Question: I am trying to label the rows on my grid using 'label_bquote'.
Here is what I have so far:'labeller = label_bquote(rows=mu=="1x10"^.(levels(Mut_Rate))'
The levels of Mut_Rate are: 'levels(all_summ$Mut_Rate)<-c("-4","-5","-6","-7","-8")'
When I run the labeller I get the following labels for my rows:
[]
Why is this? I would like the labels to be mu=1x10^-4,-5,-6,etc.
I am all for another way to do this but I have this working for other plots and I don't know why this isn't working.
Using the 'mpg' data set I can recreate the issue (somewhat).
'''
p <- ggplot(mpg, aes(displ, cty)) + geom_point()
levels(mpg$drv)<-c("4","f","r",)
p + facet_grid(drv ~ cyl,labeller = label_bquote(rows=mu=="1x10" ^ .(levels(drv))))
'''
Results in: <URL>
Where am I going wrong?
Edit: Here is 'dput' for a subset of my data:
'''
structure(list(Mut_Rate = structure(c(1L, 1L, 1L, 1L, 1L, 1L,
1L, 1L, 1L, 1L, 1L, 1L, 2L, 2L, 2L, 2L, 2L, 2L, 2L, 2L, 2L, 2L,
2L, 2L, 2L, 3L, 3L, 3L, 3L, 3L, 3L, 3L, 3L, 3L, 3L, 3L, 3L, 4L,
4L, 4L, 4L, 4L, 4L, 4L, 4L, 4L, 4L, 4L, 4L, 5L, 5L, 5L, 5L, 5L,
5L, 5L, 5L, 5L, 5L, 5L, 5L, 5L, 1L, 1L, 1L, 1L, 1L, 1L, 1L, 1L,
1L, 2L, 2L, 2L, 2L, 2L, 2L, 2L, 2L, 2L, 2L, 3L, 3L, 3L, 3L, 3L,
3L, 3L, 3L, 3L, 3L, 4L, 4L, 4L, 4L, 4L, 4L, 4L, 4L, 4L, 4L, 5L,
5L, 5L, 5L, 5L, 5L, 5L, 5L, 5L, 5L), .Label = c("1e-08", "1e-07",
"1e-06", "1e-05", "1e-04"), class = "factor"), colors_here = structure(c(1L,
1L, 1L, 2L, 2L, 3L, 3L, 4L, 4L, 4L, 5L, 5L, 1L, 1L, 1L, 2L, 2L,
3L, 3L, 3L, 4L, 4L, 5L, 5L, 5L, 1L, 1L, 2L, 2L, 2L, 3L, 3L, 4L,
4L, 5L, 5L, 5L, 1L, 1L, 2L, 2L, 2L, 3L, 3L, 4L, 4L, 4L, 5L, 5L,
1L, 1L, 1L, 2L, 2L, 3L, 3L, 3L, 4L, 4L, 5L, 5L, 5L, 2L, 2L, 3L,
3L, 4L, 4L, 4L, 5L, 5L, 2L, 2L, 2L, 3L, 3L, 4L, 4L, 4L, 5L, 5L,
2L, 2L, 2L, 3L, 3L, 4L, 4L, 4L, 5L, 5L, 2L, 2L, 2L, 3L, 3L, 4L,
4L, 4L, 5L, 5L, 2L, 2L, 2L, 3L, 3L, 4L, 4L, 4L, 5L, 5L), .Label = c("100",
"500", "1000", "5000", "10000"), class = "factor"), x_values = c(1,
100, 2600, 28, 1450, 29, 1500, 6, 350, 2850, 33, 1700, 10, 550,
3050, 37, 1900, 14, 750, 6100, 41, 2100, 18, 950, 10100, 45,
2300, 22, 1150, 14100, 49, 2500, 26, 1350, 3, 200, 2700, 30,
1550, 7, 400, 2900, 34, 1750, 11, 600, 3100, 38, 1950, 15, 800,
7100, 42, 2150, 19, 1000, 11100, 46, 2350, 23, 1200, 15100, 49,
2500, 25, 1300, 1, 100, 2600, 27, 1400, 3, 200, 2700, 29, 1500,
5, 300, 2800, 31, 1600, 7, 400, 2900, 33, 1700, 9, 500, 3000,
35, 1800, 11, 600, 3100, 37, 1900, 13, 700, 5100, 39, 2000, 15,
800, 7100, 41, 2100, 17, 900, 9100, 43, 2200), y_values = c(0,
1.518e-06, 3.001e-06, 1.32e-07, 8.16e-06, 4.87e-07, 5.771e-06,
0, 3.086e-06, 2.5878e-05, 2.31e-07, 1.3455e-05, 0, 7.96875e-05,
3.09375e-06, 0, 9.746875e-05, 0, <PHONE>, <PHONE>,
6.1875e-06, <PHONE>, 0, 0.000115, <PHONE>, 6.68125e-05,
7.14375e-05, 1.2375e-05, <PHONE>, <PHONE>, 3.94375e-05,
<PHONE>, 1.95625e-05, <PHONE>, 0, <PHONE>, 0.002583875,
<PHONE>, <PHONE>, 4.303125e-05, 0.003006375, <PHONE>,
<PHONE>, <PHONE>, 6.05e-05, <PHONE>, 0.025672,
<PHONE>, <PHONE>, <PHONE>, <PHONE>, 0.016886125,
<PHONE>, <PHONE>, <PHONE>, <PHONE>, <PHONE>,
<PHONE>, <PHONE>, <PHONE>, <PHONE>, <PHONE>,
1.111e-06, 7.506e-06, 3.307e-06, 1.8439e-05, 1.72e-06, 2.63e-06,
2.733e-05, 2.97e-07, 1.1348e-05, 1.621e-05, 4.4035e-05, 0.000104525,
1.084e-05, <PHONE>, 3.2165e-05, 6.376e-05, 0.000254345, 2.3765e-05,
0.<PHONE>, 0.000294945, 0.000551865, 0.001035845, 0.000170355,
0.001156965, 0.<PHONE>, 0.000689675, 0.002610485, 0.<PHONE>,
0.002045535, <PHONE>, <PHONE>, 0.<PHONE>, <PHONE>, 0.<PHONE>,
0.<PHONE>, 0.<PHONE>, 0.<PHONE>, 0.<PHONE>, <PHONE>, 0.020169,
<PHONE>, <PHONE>, <PHONE>, <PHONE>, 0.<PHONE>, 0.<PHONE>,
0.32251755, 0.<PHONE>, 0.<PHONE>), columns_here = c(2, 2, 2,
2, 2, 2, 2, 2, 2, 2, 2, 2, 2, 2, 2, 2, 2, 2, 2, 2, 2, 2, 2, 2,
2, 2, 2, 2, 2, 2, 2, 2, 2, 2, 2, 2, 2, 2, 2, 2, 2, 2, 2, 2, 2,
2, 2, 2, 2, 2, 2, 2, 2, 2, 2, 2, 2, 2, 2, 2, 2, 2, 100, 100,
100, 100, 100, 100, 100, 100, 100, 100, 100, 100, 100, 100, 100,
100, 100, 100, 100, 100, 100, 100, 100, 100, 100, 100, 100, 100,
100, 100, 100, 100, 100, 100, 100, 100, 100, 100, 100, 100, 100,
100, 100, 100, 100, 100, 100, 100, 100)), .Names = c("Mut_Rate",
"colors_here", "x_values", "y_values", "columns_here"), row.names = c(1L,
51L, 101L, 151L, 201L, 251L, 301L, 351L, 401L, 451L, 501L, 551L,
601L, 651L, 701L, 751L, 801L, 851L, 901L, 951L, 1001L, 1051L,
1101L, 1151L, 1201L, 1251L, 1301L, 1351L, 1401L, 1451L, 1501L,
1551L, 1601L, 1651L, 1701L, 1751L, 1801L, 1851L, 1901L, 1951L,
2001L, 2051L, 2101L, 2151L, 2201L, 2251L, 2301L, 2351L, 2401L,
2451L, 2501L, 2551L, 2601L, 2651L, 2701L, 2751L, 2801L, 2851L,
2901L, 2951L, 3001L, 3051L, 3101L, 3151L, 3201L, 3251L, 3301L,
3351L, 3401L, 3451L, 3501L, 3551L, 3601L, 3651L, 3701L, 3751L,
3801L, 3851L, 3901L, 3951L, 4001L, 4051L, 4101L, 4151L, 4201L,
4251L, 4301L, 4351L, 4401L, 4451L, 4501L, 4551L, 4601L, 4651L,
4701L, 4751L, 4801L, 4851L, 4901L, 4951L, 5001L, 5051L, 5101L,
5151L, 5201L, 5251L, 5301L, 5351L, 5401L, 5451L, 5501L), class = "data.frame")
'''
Here is the code that I am running to make the plot:
'''
q<-ggplot(for_stack,aes(x=x_values, y=y_values,color=colors_here))+
geom_point(data=for_stack,size=4)+
theme(text = element_text(size=18),legend.position = "bottom",strip.background = element_blank())
q+facet_grid(Mut_Rate~columns_here, scales="free_y", as.table = FALSE,labeller=label_bquote(rows = .(Mut_Rate),cols=N[e0]==.(columns_here)))+
theme(panel.background = element_rect(fill = NA, color = "black"),legend.key=element_blank())#The numbers look OK but no mu=
q<-ggplot(for_stack,aes(x=x_values, y=y_values,color=colors_here))+
geom_point(data=for_stack,size=4)+
theme(text = element_text(size=18),legend.position = "bottom",strip.background = element_blank())
q+facet_grid(Mut_Rate~columns_here, scales="free_y", as.table = FALSE,labeller=label_bquote(rows = mu== "1x10"^ .(Mut_Rate),cols=N[e0]==.(columns_here)))+
theme(panel.background = element_rect(fill = NA, color = "black"),legend.key=element_blank())#Looks great but the superscript numbers are incorrect. I need mu=1x10^-4, mu=1x10^-5, etc.
'''
The levels are the same.
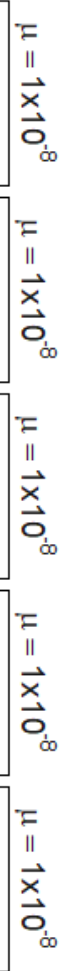
Answer: A little hard to say why, but it's 'levels' what causes the problem. Instead using
'''
label_bquote(rows = mu == "1x10" ^ .(drv))
'''
does the job.
---
: the issue is that 'Mut_Rate' is a factor. Explicitly making sure that it's numeric fixes the issue. In the first case you could use
'''
mu == .(as.numeric(as.character(Mut_Rate)))
'''
but that's not the desired format, I presume. In the second case we can have
'''
mu== "1x10"^ .(log10(as.numeric(as.character(Mut_Rate))))
'''
which looks as intended, I believe.